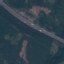
Land use / land cover: Highway